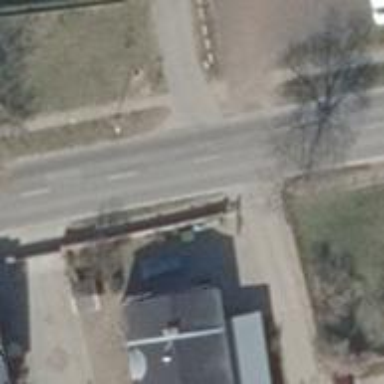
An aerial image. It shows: Asphalt road in residential area.